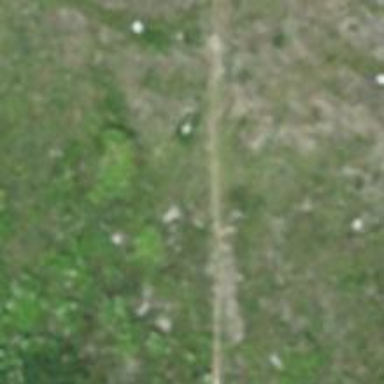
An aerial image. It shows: Path.